Aerial crown-view tile of a tropical tree (Barro Colorado Island, Panama), acquired 20240813:
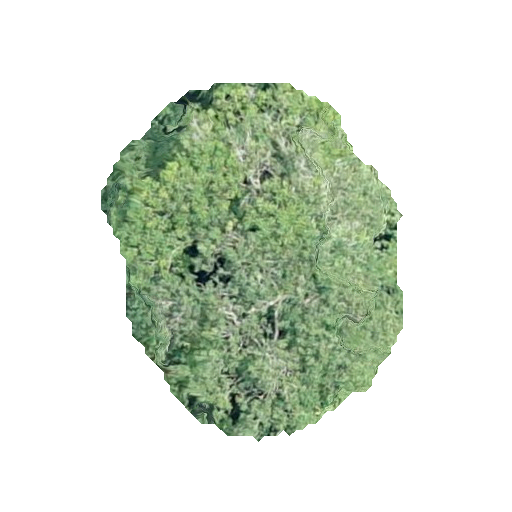
Species: Astronium graveolens
GBIF accepted scientific name: Astronium graveolens
Crown area: 120.469 m²